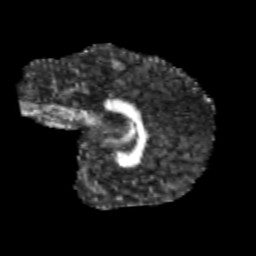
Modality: FA
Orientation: sagittal
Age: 12
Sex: male
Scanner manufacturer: siemens
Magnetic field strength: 3 T
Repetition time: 3.8 s
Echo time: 0.07 s